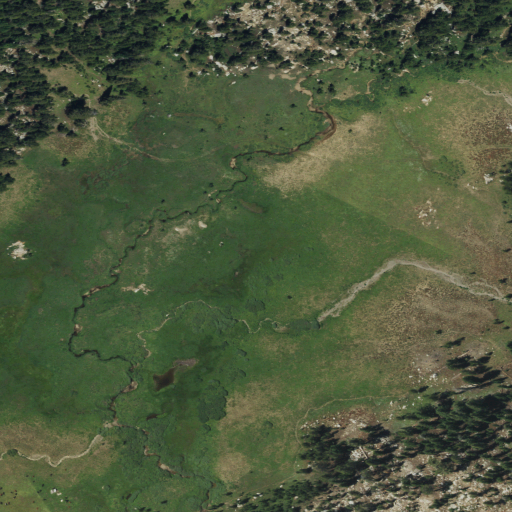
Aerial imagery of plain(s) in California named Ladeux Meadow containing herbaceous wetlands, evergreen forest, shrub, and woody wetlands